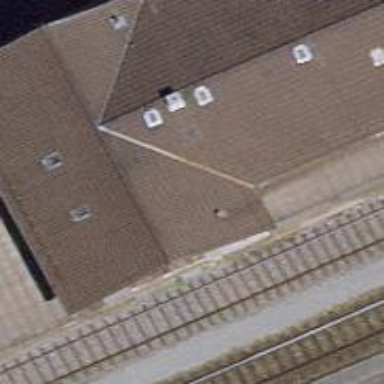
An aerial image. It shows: Railway station.